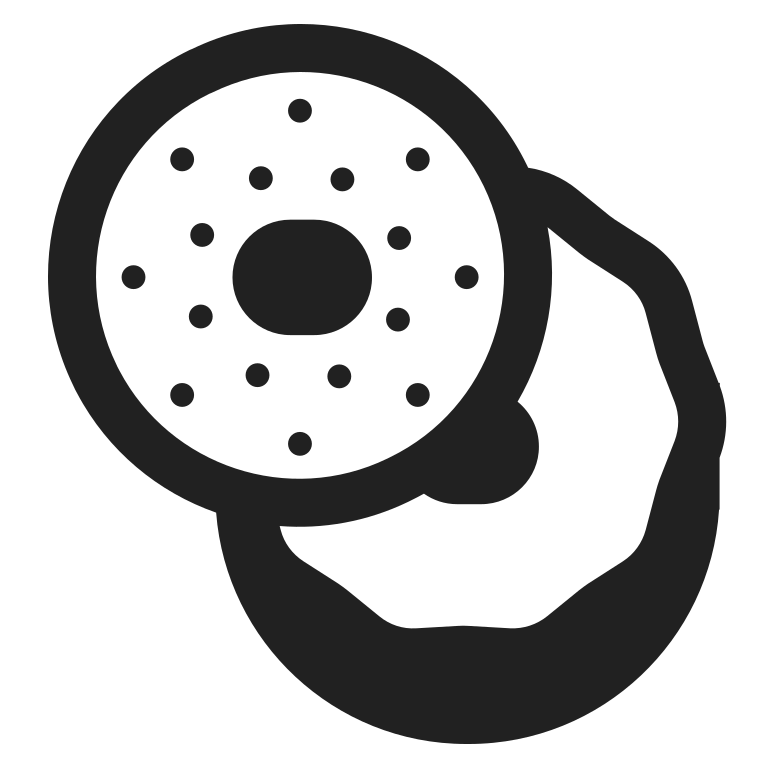
bagel high contrast